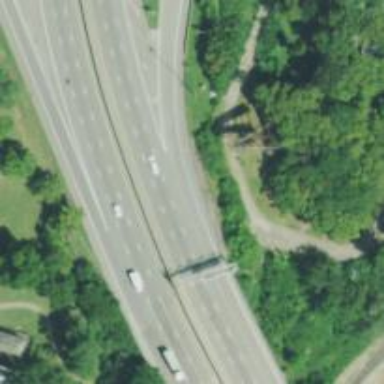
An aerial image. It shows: Motorway junction.